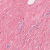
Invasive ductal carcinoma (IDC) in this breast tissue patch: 0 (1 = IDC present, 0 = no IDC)